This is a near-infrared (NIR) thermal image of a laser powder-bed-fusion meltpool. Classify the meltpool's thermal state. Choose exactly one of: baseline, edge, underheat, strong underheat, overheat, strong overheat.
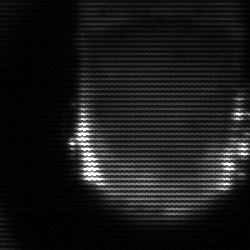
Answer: baseline